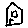
Label: house